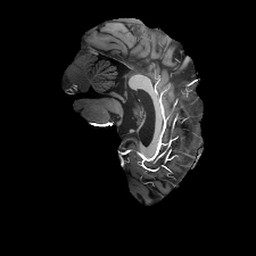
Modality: T1w
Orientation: sagittal
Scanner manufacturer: siemens
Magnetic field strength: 6.98 T
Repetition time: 3 s
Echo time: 0.00376 s